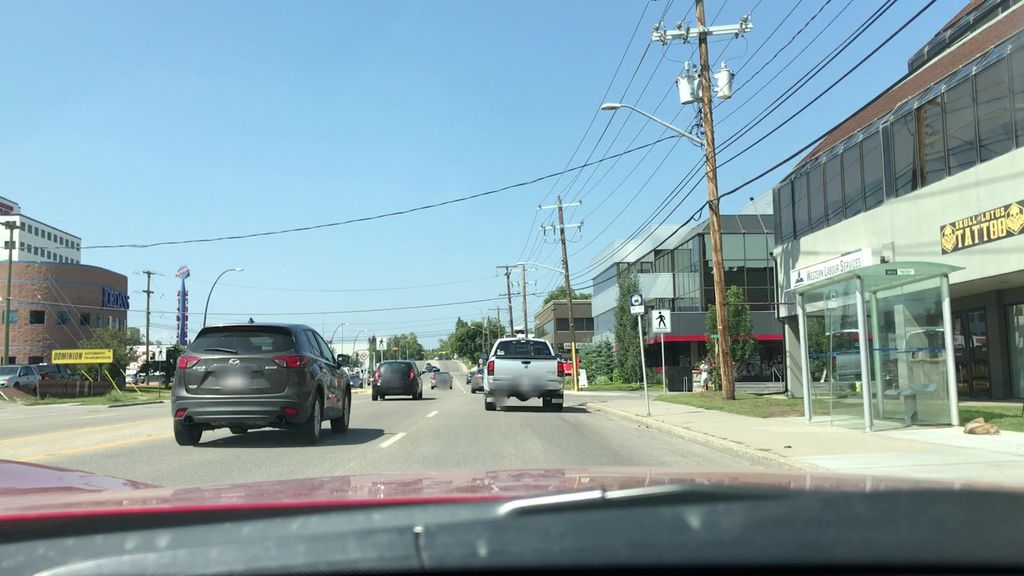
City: calgary